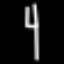
Label: fork